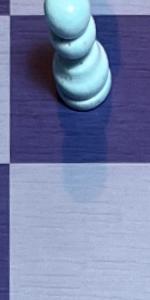
Label: Empty